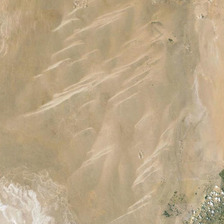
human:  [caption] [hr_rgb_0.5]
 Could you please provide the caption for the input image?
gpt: this is a large piece of yellow desert .

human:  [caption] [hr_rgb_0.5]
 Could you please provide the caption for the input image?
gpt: this is a large piece of yellow desert .

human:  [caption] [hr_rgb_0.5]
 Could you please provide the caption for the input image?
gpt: this is a large piece of yellow desert .

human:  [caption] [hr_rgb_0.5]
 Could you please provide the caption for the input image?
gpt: this is a large piece of yellow desert .

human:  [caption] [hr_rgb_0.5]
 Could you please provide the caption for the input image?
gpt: this is a large piece of yellow desert .